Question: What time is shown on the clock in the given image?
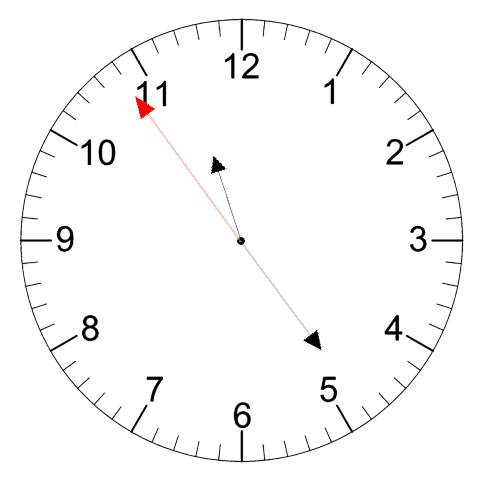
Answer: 11:23:54